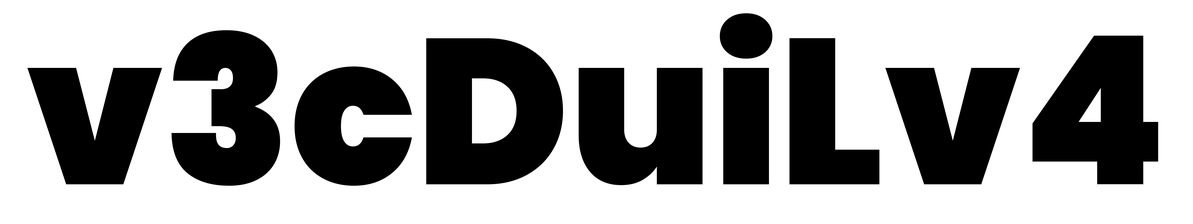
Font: Poppins-Black